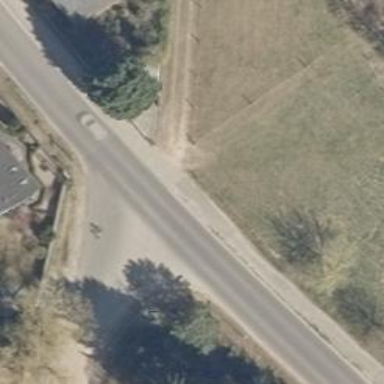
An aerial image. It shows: Residential road with dedicated cycle track.